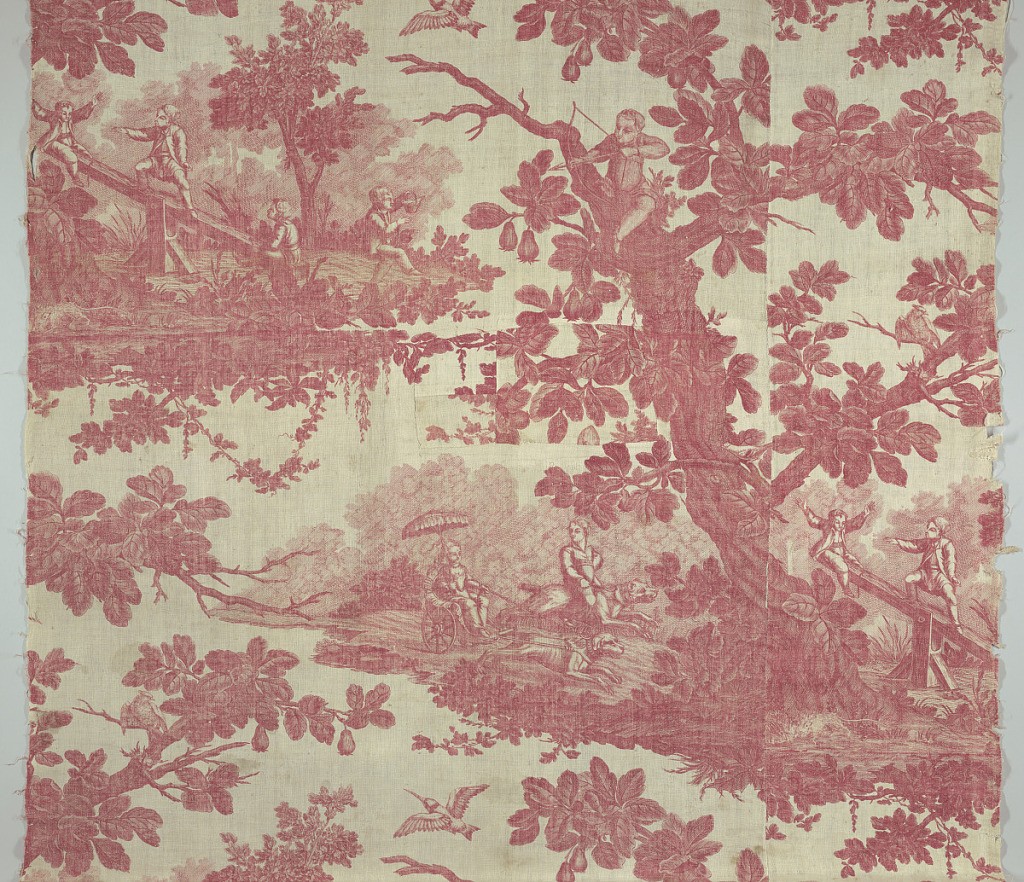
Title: Textile
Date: ca. 1784
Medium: cotton Technique: printed by engraved plate on plain weave
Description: Red and white toile shows a  scene of trees, foliage and children. A large pear tree has a boy in the branches shooting at a group of four boys in a glade. Two boys play on a seesaw. Under the tree, a boy riding a dog escorts a girl in a chariot drawn by another dog. Large rat at the base of the tree.